Question: I am using Microsoft 'MODI' in 'VB6' to OCR an image. (I know about other OCR tools like tesseract etc but I find MODI more accurate than other)
The image to be OCRed is like this

and, the text the I get after OCR is like below
'''
Text1
Text2
Text3
Number1
Number2
Number3
'''
The problem here is that corresponding text from opposite column is not maintained. How can I map Number1 with Text1?
I can only think of a solution like this.
MODI provides co-ordinates of all the OCRed words like this
'''
LeftPos = Img.Layout.Words(0).Rects(0).Left
TopPos = Img.Layout.Words(0).Rects(0).Top
'''
So to align words in same line, we can match TopPos of each word and then sort them by LeftPos. We will get the complete line. So I looped through all the words and stored their text as well as left and top in a mysql table. then ran this query
'''
SELECT group_concat(word ORDER BY 'left' SEPARATOR ' ')
FROM test_copy
GROUP BY 'top'
'''
My problem is, That Top positions are not exact same for each word, Obviously there will be couple of pixel differences.
I tried adding 'DIV 5', for merging words that are in 5 pixels range but that doesn't work for some cases. I also tried doing it in node.js by calculating tolerance for each word and then sorting by LeftPos but I still feel this is not the best way to do it.
The js code does the job but except for the case where Number1 has 5 pixel difference and Text2 has no corresponding in that line.
Is there any better idea to do this?
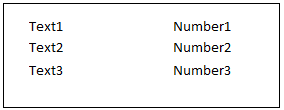
Answer: I'm not 100% sure how you identify those words that are in your "left" column, but once you have that word identified you can find other words in it line by projecting not just the Top coordinate but the the whole rectangle across (both top and bottom). Determine the overlap (intersection) with the other words. Note the area marked in red below.

This is the tolerance you can use to detect if something is in the same line. If something overlaps by only a pixel then it is probably from a lower or higher line. But if it overlaps by, say, 50% or more of the height 'Text1, then it is likely on the same line.
---
Example SQL to find all words in the "line" based on atop and bottom coord
'''
select
word.id, word.Top, word.Left, word.Right, word.Bottom
from
word
where
(word.Top >= @leftColWordTop and word.Top <= @leftColWordBottom)
or (word.Bottom >= @leftColWordTop and word.Bottom <= @leftColWordBottom)
'''
---
Example psuedo VB6 code to calculate the lines as well.
'''
'assume words is a collection of WordInfo objects with an Id, Top,
' Left, Bottom, Right properties filled in, and a LineAnchorWordId
' property that has not been set yet.
'get the words in left-to-right order
wordsLeftToRight = SortLeftToRight(words)
'also get the words in top-to-bottom order
wordsTopToBottom = SortTopToBottom(words)
'pass through identifying a line "anchor", that being the left-most
' word that starts (and defines) a line
for each anchorWord in wordsLeftToRight
'check if the word has been mapped to aline yet by checking if
' its anchor property has been set yet. This assumes 0 is not
' a valid id, use -1 instead if needed
if anchorWord.LineAnchorWordId = 0 then
'not locate every word on this line, as bounded by the
' anchorWord. every word determined to be on this line
' gets its LineAnchorWordId property set to the Id of the
' anchorWord
for each lineWord in wordsTopToBottom
if lineWord.Bottom < anchorWord.Top Then
'skip it,it is above the line (but keep searching down
' because we haven't reached the anchorWord location yet)
else if lineWord.Top > anchorWord.Bottom Then
'skip it,it is below the line, and exit the search
' early since all the rest will also be below the line
exit for
else if OverlapsWithinTolerance(anchorWord, lineWord) then
lineWord.LineAnchorWordId = anchorWord.Id
endif
next
end if
next anchorWord
'at this point, every word has been assigned a LineAnchorWordId,
' and every word on the same line will have a matching LineAnchorWordId
' value. If stored in a DB you can now group them by LineAnchorWordId
' and sort them by their Left coord to get your output.
'''